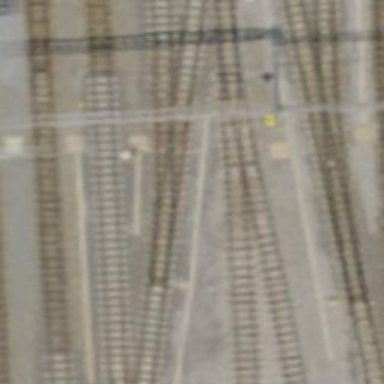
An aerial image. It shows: Narrow-gauge railway yard with electrified contact line.